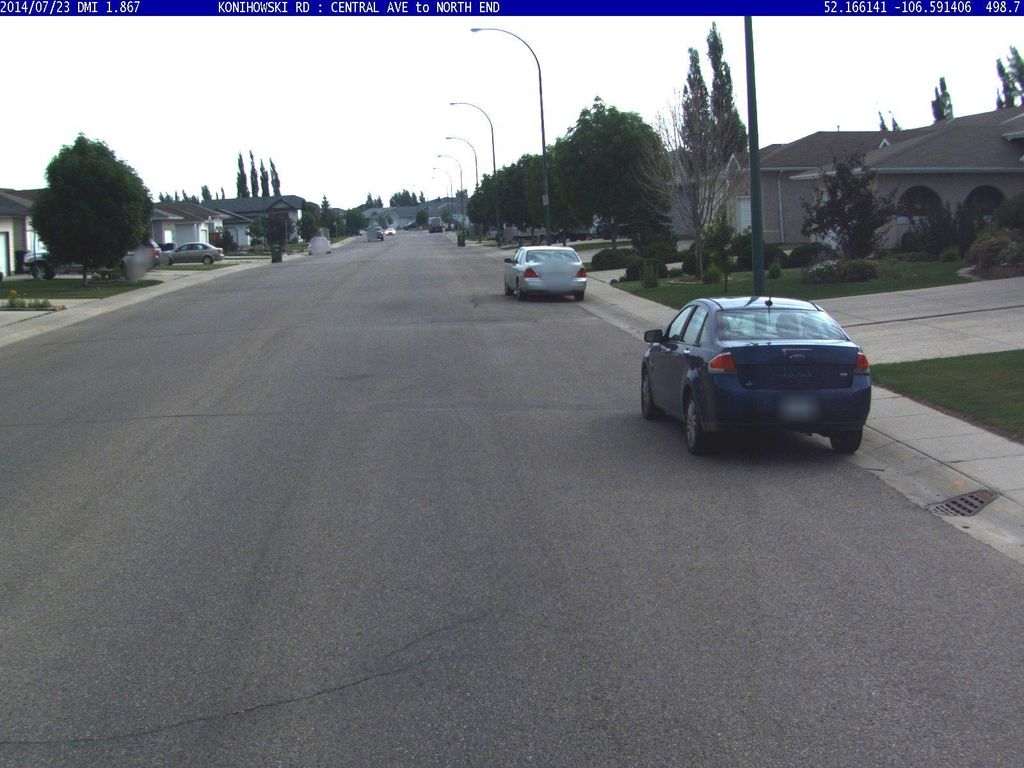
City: saskatoon